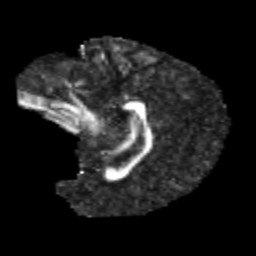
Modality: FA
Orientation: sagittal
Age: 11
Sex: male
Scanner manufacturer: siemens
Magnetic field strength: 3 T
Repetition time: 3.8 s
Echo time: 0.07 s